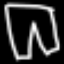
Label: pants